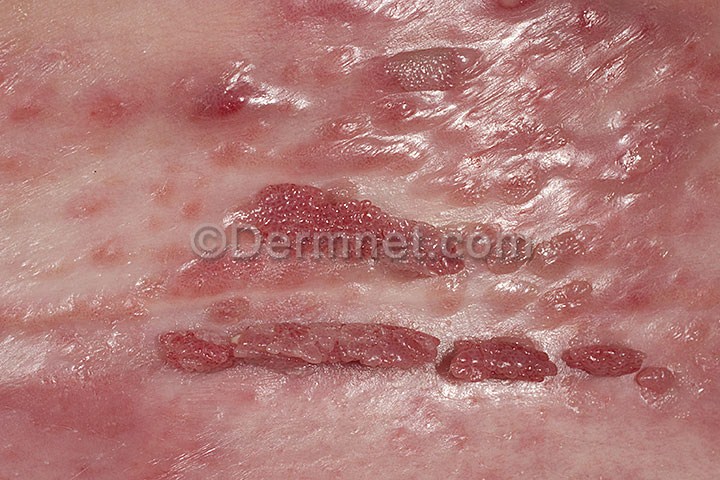
Disease: Herpes HPV and other STDs Photos